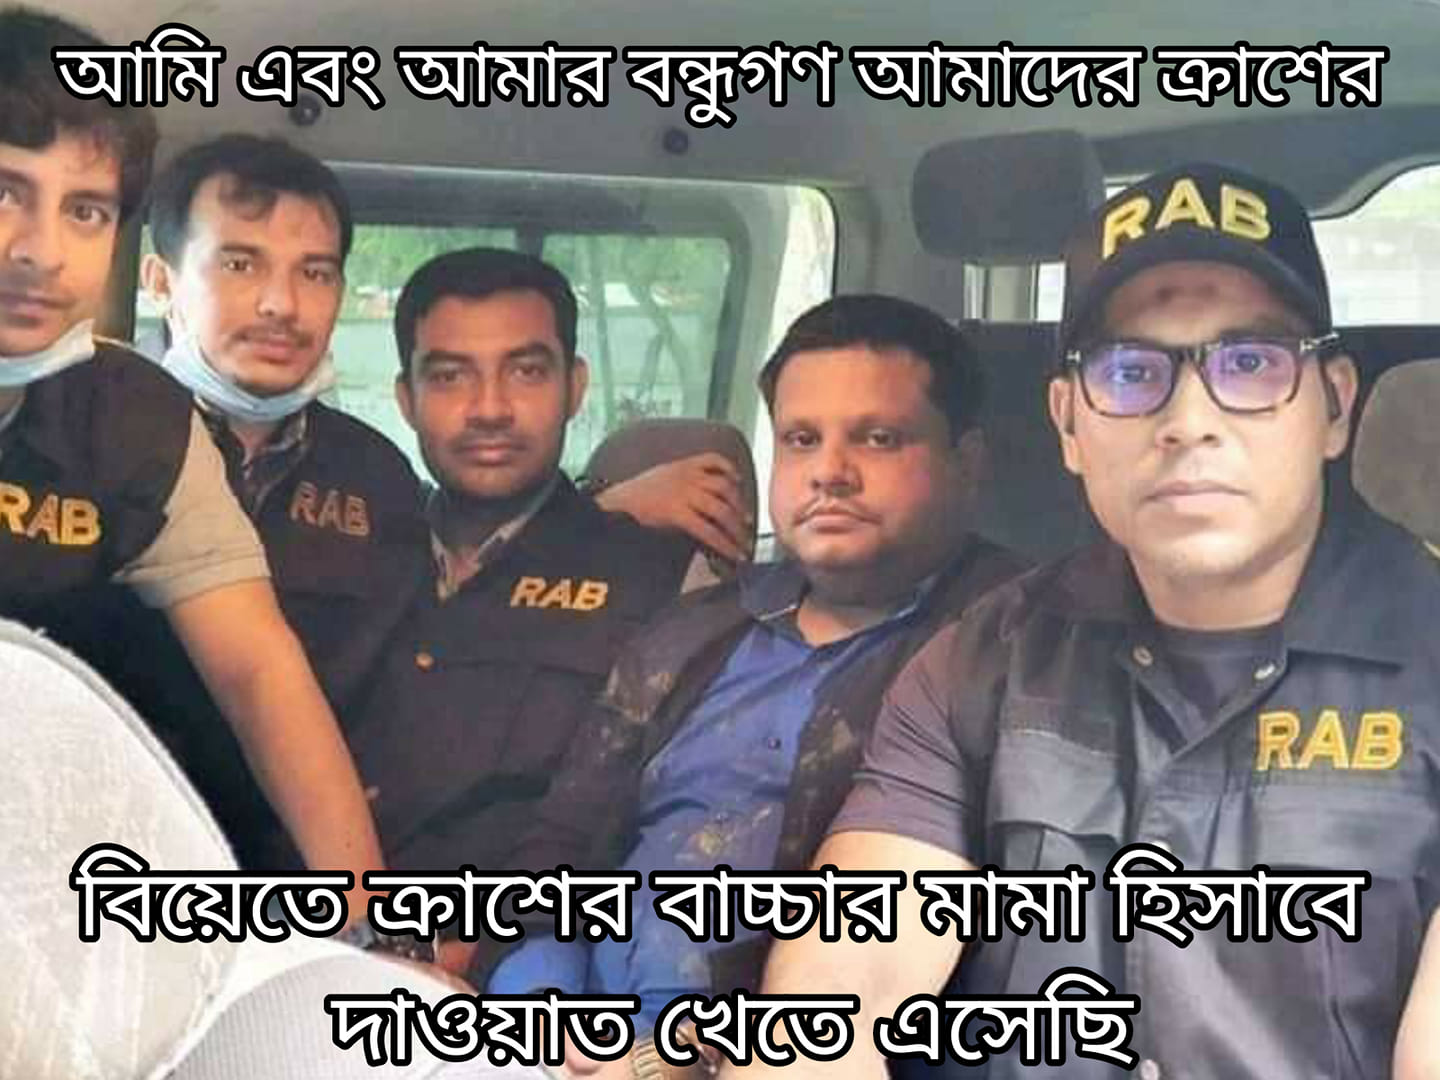
Caption: আমি এবং আমার বন্ধুগণ আমাদের ক্রাশের বিয়েতে ক্রাশের বাচ্চার মামা হিসেবে দাওয়াত খেতে এসেছি
Label: non-hate